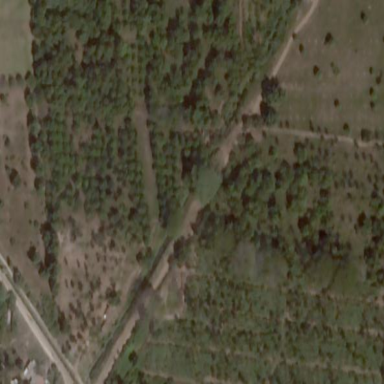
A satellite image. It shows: Orchard.